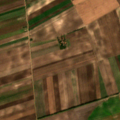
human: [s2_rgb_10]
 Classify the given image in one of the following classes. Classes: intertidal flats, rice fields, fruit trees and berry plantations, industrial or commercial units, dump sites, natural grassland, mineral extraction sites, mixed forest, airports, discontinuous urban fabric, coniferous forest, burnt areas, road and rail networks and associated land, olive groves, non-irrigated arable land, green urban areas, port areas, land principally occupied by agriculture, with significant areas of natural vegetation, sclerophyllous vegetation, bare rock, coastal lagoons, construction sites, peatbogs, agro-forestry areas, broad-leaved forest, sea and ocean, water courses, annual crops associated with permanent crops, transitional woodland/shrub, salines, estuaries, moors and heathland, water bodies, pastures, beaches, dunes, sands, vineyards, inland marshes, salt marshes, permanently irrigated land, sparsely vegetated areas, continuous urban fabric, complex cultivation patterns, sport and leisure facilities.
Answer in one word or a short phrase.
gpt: non-irrigated arable land